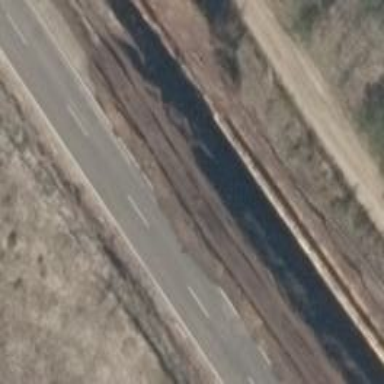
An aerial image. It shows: Secondary road with asphalt surface.